Question: Ok, so I want to have the characters from below in my html page. Seems easy, except I can't find the HTML encoding for them.

Note: I would like to do this without having sized elements, plain ol' text would be fine ^_^.
Cheers.
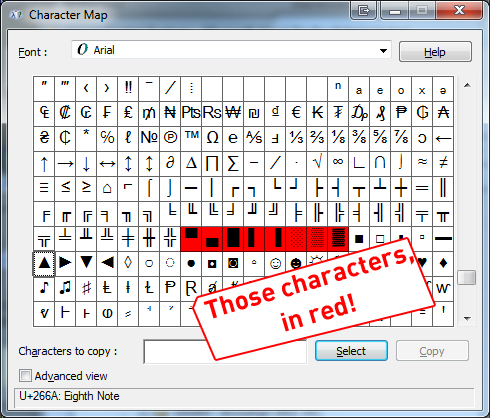
Answer: You can see that they have a unicode number of the selected character - at the bottom of the picture ("U+266A: Eighth Note").
Simply use the last portion in a unicode character entity: '' -
If your page is already UTF-8, you can simply paste it in.